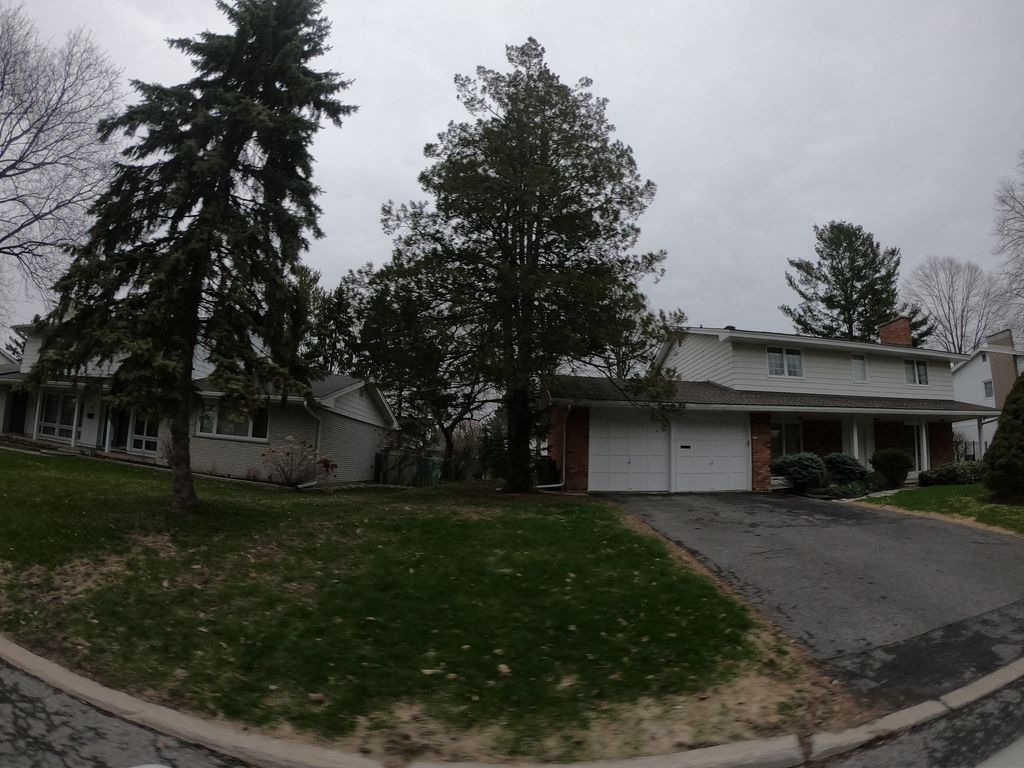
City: ottawa-gatineau